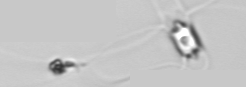
Label: Chaetoceros_didymus